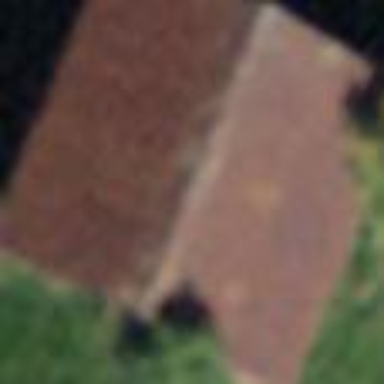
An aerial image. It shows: Rural barn.